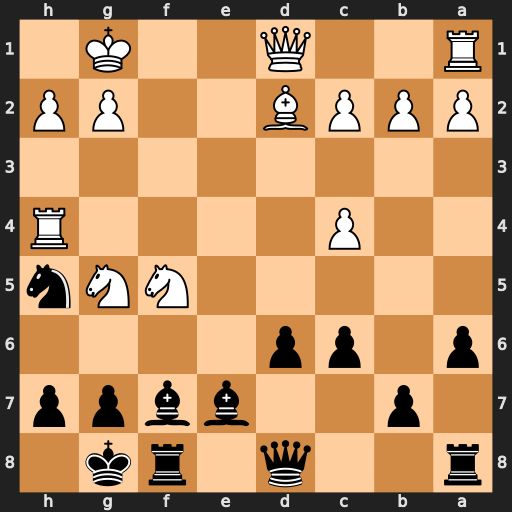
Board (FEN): r2q1rk1/1p2bbpp/p1pp4/5NNn/2P4R/8/PPPB2PP/R2Q2K1
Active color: b
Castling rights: -
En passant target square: -
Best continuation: Bxg5 Bxg5 Qxg5